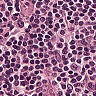
Metastatic tissue present: no